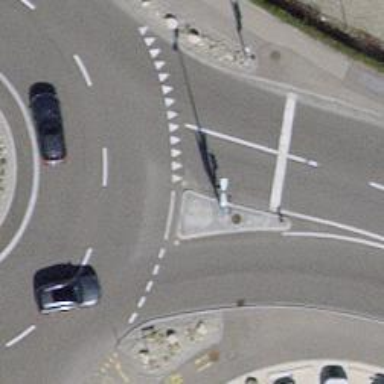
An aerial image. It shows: Road with "give way" sign.